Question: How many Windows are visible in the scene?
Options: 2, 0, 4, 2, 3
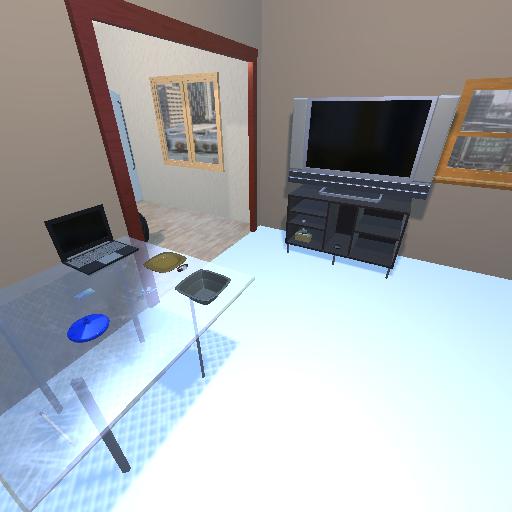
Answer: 2